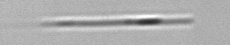
Label: Leptocylindrus